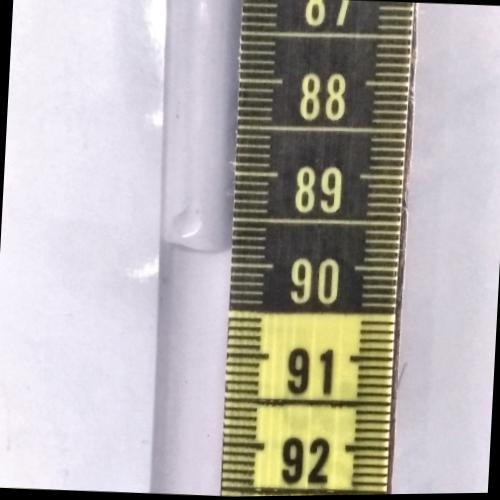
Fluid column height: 89.9 cm